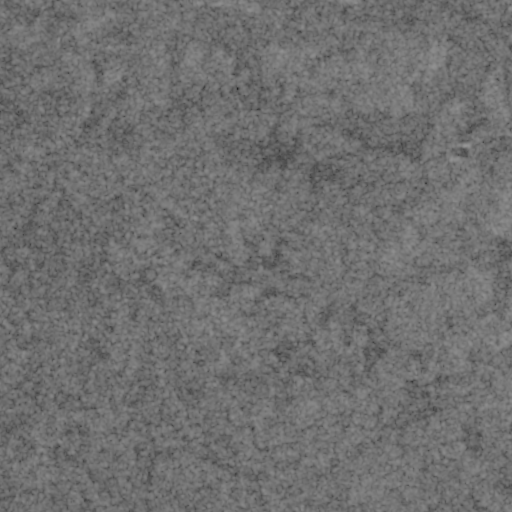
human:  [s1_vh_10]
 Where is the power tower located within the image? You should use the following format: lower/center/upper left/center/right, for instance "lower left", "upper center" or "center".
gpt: The power tower is located in the upper of the image.
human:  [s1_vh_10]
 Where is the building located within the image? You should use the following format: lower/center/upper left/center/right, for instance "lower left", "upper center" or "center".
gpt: The building is located in the upper right of the image.
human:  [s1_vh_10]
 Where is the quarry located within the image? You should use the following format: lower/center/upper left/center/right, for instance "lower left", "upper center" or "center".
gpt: There is no quarry in the image.

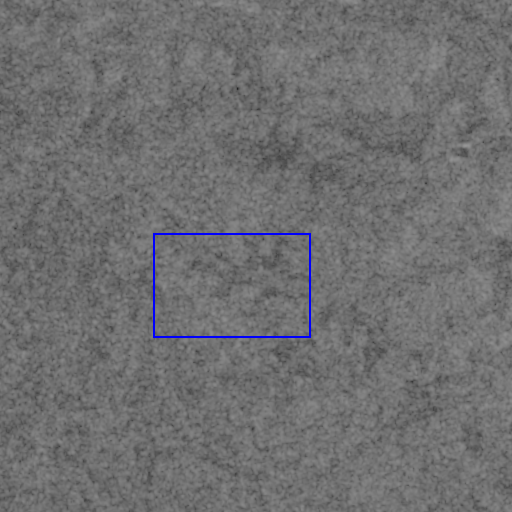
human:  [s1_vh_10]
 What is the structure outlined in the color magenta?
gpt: There is no magenta outline.
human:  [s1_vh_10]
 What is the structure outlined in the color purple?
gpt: There is no structure outlined in purple.